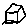
Label: hexagon